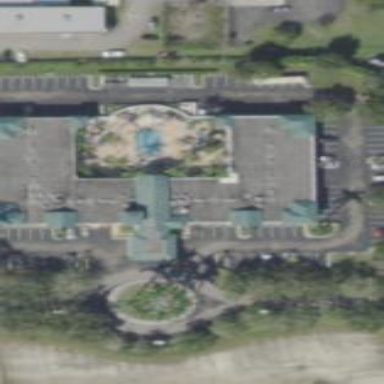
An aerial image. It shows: Hotel building.